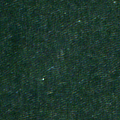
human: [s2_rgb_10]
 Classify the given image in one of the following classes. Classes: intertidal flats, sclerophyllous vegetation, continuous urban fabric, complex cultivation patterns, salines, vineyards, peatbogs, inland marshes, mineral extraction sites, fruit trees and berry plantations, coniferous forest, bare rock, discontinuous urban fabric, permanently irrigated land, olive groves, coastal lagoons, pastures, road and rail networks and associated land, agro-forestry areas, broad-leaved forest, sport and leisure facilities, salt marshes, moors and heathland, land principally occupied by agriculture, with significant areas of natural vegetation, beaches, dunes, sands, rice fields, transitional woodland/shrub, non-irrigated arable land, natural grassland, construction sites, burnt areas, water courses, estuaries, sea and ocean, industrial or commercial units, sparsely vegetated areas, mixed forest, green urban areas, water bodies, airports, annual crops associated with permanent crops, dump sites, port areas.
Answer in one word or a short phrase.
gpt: sea and ocean